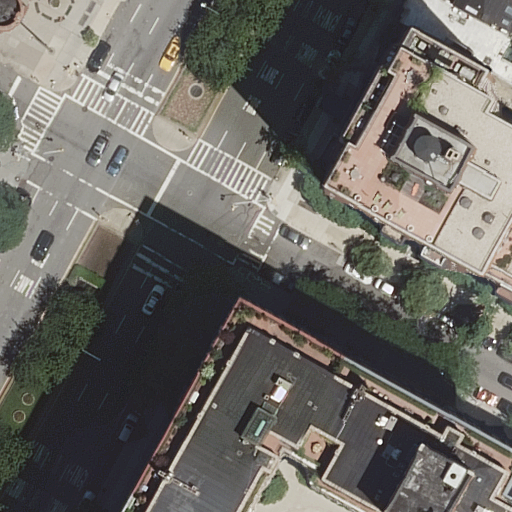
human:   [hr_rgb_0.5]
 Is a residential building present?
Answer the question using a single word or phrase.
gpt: yes

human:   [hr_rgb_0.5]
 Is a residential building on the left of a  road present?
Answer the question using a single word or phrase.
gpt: no

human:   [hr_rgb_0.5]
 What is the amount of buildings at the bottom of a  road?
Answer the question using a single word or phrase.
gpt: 1

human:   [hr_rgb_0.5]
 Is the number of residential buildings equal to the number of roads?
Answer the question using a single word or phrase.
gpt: yes

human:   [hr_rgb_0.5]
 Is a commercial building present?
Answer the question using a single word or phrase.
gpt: no

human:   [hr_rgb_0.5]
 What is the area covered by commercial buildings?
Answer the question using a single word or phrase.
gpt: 0m2

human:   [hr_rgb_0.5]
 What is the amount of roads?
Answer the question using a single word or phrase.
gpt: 4

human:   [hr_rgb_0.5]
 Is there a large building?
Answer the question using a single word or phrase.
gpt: yes

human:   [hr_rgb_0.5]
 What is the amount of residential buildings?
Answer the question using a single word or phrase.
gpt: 4

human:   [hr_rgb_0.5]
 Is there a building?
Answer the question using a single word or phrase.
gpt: yes

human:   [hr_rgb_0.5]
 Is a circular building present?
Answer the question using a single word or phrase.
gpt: no

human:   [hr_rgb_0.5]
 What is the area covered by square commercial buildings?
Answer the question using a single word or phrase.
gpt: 0m2

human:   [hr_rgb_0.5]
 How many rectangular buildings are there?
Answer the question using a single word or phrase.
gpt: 3

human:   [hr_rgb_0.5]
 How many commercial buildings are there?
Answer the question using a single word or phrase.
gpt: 0

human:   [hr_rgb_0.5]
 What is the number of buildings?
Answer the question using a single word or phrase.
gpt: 5

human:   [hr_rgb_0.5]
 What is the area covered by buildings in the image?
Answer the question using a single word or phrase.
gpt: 3248m2

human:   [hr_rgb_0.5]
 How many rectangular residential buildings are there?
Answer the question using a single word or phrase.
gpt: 2

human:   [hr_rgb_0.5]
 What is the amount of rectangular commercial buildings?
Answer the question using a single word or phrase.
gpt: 0

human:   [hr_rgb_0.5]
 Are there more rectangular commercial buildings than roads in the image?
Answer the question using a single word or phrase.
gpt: no

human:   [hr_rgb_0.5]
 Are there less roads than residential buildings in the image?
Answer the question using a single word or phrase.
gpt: no

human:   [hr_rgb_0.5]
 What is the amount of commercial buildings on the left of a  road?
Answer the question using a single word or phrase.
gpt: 0

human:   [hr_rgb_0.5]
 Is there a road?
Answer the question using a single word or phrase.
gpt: yes

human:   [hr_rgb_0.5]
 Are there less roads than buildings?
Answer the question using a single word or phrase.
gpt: yes

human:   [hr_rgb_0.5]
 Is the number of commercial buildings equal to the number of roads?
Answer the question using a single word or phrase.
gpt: no

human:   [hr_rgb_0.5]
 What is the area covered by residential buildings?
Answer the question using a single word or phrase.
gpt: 3213m2

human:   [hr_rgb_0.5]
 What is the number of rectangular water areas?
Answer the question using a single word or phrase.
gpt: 0

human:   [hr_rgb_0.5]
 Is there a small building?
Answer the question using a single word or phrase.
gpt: yes

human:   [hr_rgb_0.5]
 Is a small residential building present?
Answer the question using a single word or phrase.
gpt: yes

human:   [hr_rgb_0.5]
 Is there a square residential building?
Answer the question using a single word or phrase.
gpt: no

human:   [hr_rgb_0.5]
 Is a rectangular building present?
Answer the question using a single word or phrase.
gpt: yes

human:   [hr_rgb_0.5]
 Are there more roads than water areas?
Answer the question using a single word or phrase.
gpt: yes

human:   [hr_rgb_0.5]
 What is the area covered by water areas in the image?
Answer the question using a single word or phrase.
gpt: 0m2

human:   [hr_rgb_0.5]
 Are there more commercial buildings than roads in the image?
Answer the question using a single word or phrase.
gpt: no

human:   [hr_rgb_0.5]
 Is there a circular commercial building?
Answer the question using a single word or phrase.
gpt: no

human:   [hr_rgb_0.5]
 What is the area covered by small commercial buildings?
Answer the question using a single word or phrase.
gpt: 0m2

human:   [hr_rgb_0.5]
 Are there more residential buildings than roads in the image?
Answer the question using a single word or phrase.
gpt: no

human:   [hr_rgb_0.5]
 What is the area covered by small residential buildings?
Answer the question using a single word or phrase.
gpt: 107m2

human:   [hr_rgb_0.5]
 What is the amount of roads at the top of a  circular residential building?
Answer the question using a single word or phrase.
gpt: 0

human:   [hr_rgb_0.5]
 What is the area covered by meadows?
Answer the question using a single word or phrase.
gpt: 0m2

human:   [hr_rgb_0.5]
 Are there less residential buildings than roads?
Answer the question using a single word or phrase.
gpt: no

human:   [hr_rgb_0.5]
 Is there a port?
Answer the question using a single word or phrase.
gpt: no

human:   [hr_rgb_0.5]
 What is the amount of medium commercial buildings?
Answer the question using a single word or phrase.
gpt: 0

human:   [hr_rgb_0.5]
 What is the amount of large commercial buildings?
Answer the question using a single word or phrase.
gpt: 0

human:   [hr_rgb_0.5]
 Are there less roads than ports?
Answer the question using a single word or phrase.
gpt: no

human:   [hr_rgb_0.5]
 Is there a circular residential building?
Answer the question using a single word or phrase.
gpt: no

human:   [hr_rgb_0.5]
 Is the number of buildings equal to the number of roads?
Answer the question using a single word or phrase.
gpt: no

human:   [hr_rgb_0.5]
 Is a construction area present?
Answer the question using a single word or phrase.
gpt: no

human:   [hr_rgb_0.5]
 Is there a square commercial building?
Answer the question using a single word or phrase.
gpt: no

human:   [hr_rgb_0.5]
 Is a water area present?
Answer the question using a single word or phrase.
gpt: no

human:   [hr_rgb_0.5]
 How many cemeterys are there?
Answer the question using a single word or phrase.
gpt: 0

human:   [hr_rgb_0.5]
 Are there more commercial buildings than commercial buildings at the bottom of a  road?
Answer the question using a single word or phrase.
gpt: no

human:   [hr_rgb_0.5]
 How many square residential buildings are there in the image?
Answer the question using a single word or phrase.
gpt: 0

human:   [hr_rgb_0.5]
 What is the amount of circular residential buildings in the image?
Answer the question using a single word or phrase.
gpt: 0

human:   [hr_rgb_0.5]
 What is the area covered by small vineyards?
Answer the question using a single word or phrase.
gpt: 0m2

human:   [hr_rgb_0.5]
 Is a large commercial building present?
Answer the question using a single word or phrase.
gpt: no

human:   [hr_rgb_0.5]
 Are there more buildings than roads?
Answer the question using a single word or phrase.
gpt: yes

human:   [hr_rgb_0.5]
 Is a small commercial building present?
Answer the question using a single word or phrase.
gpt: no

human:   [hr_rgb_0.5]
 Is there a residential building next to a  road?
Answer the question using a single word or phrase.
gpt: yes

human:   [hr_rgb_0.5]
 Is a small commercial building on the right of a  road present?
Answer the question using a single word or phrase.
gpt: no

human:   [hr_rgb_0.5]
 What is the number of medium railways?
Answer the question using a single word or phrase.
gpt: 0

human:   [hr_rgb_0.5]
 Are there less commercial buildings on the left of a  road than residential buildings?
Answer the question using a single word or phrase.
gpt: yes

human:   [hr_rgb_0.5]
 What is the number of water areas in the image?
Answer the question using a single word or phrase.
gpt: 0

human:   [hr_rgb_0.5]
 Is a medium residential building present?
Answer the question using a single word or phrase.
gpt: no

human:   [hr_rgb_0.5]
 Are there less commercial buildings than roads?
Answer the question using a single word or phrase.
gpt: yes